Field crop: tomato
Growth stage: 1
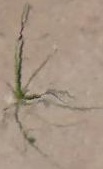
Species: cyperus